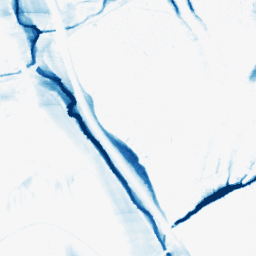
Category: morphological
Decomposition family: morphological_ellipse
Decomposition parameters: operation: closing
width: 10
height: 50
Upsampling method: quintic
Upsampling parameters: scale: 2
Upsampling scale: 2